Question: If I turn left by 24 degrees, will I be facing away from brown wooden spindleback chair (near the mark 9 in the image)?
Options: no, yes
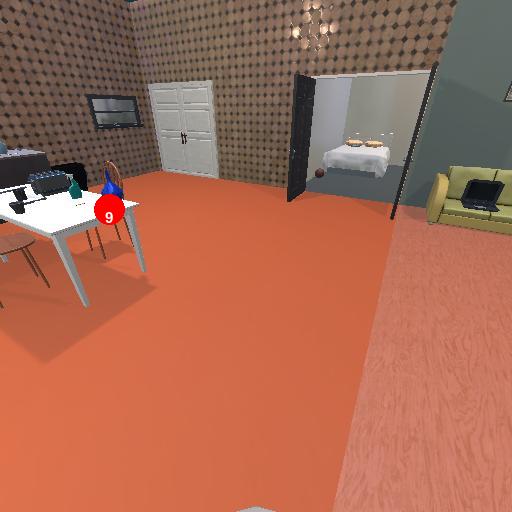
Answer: no